Interaction volume radius: 10 \u00c5
Interaction volume height: 15 \u00c5
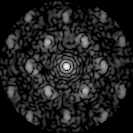
Disorder parameter: 0.4984